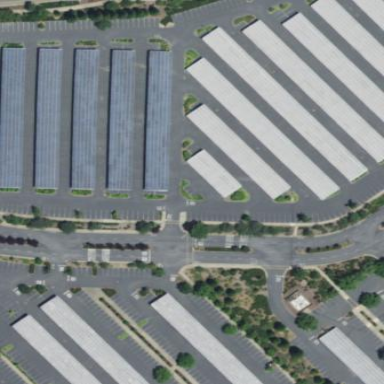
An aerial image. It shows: Solar photovoltaic panel generator located on building's roof.